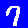
Digit: 7